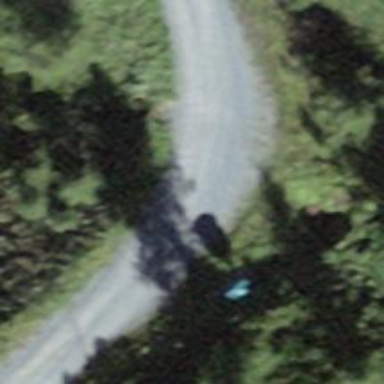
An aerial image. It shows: Downhill track with grade2 surface.